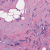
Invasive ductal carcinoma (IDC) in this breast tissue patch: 1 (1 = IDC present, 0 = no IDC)